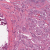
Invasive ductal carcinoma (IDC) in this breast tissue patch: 1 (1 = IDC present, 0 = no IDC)